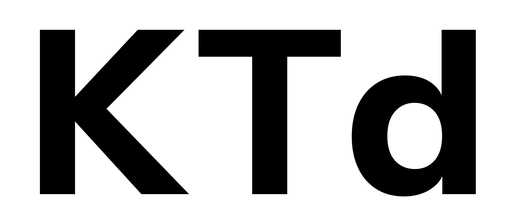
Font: InstrumentSans_Bold